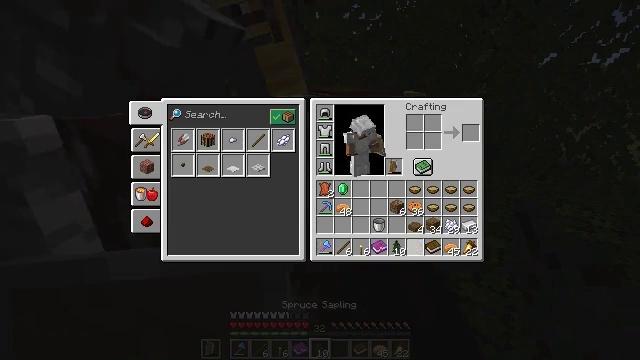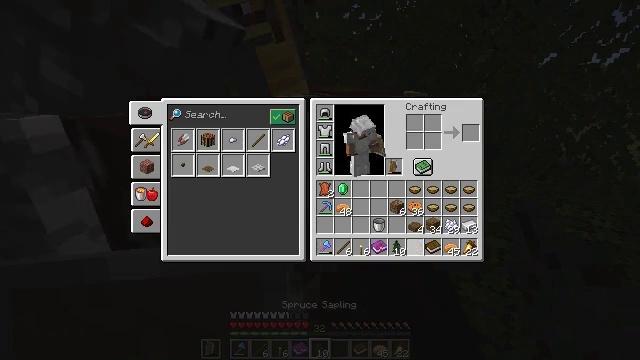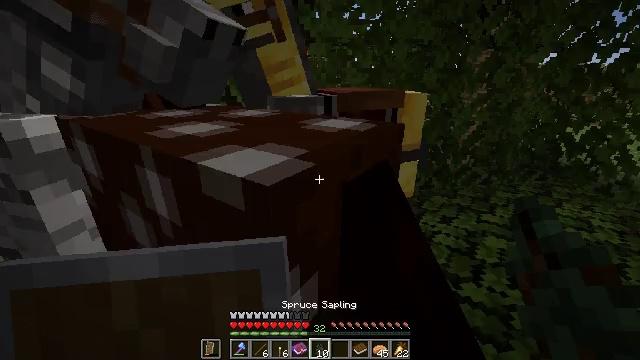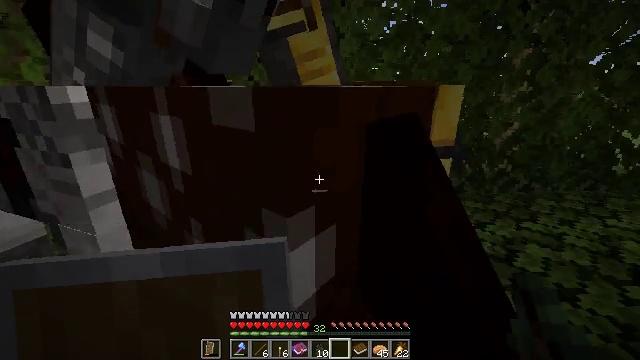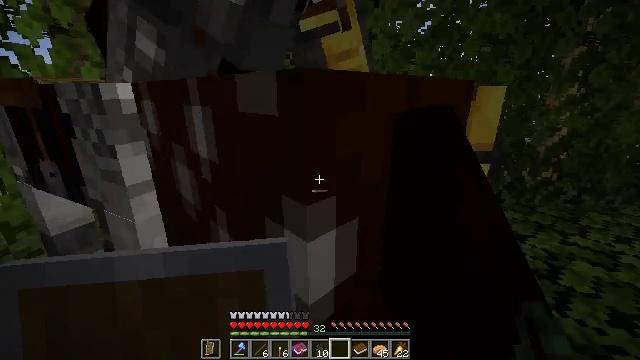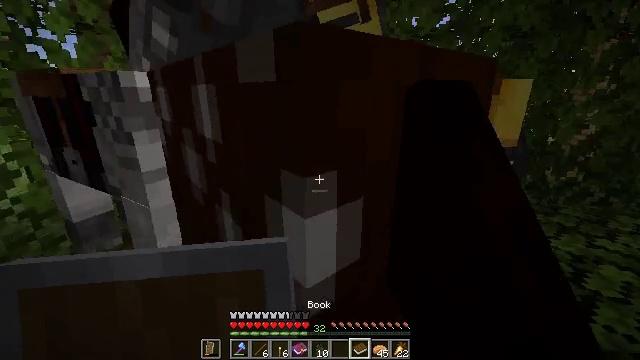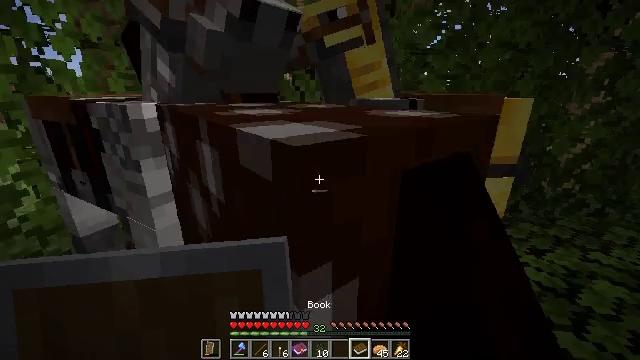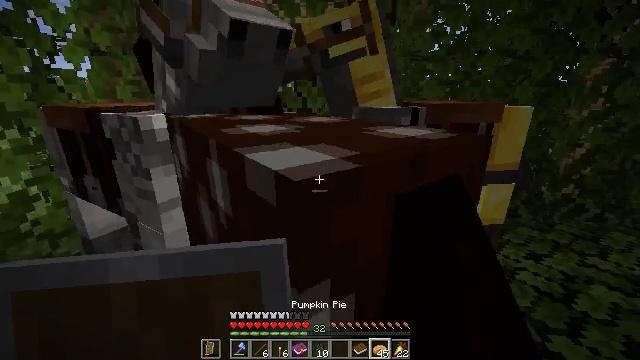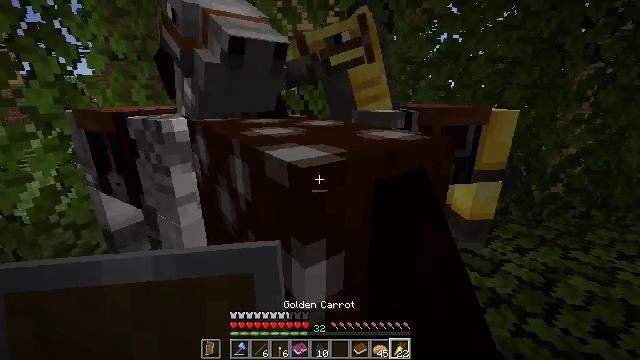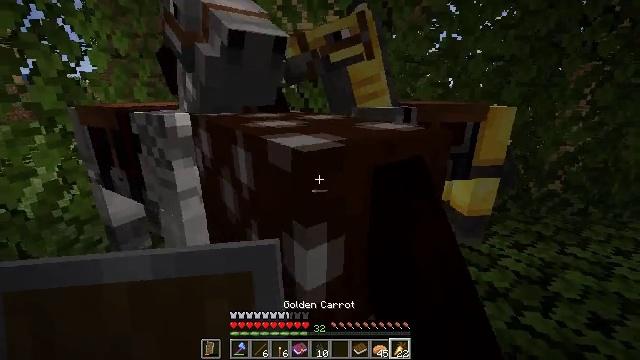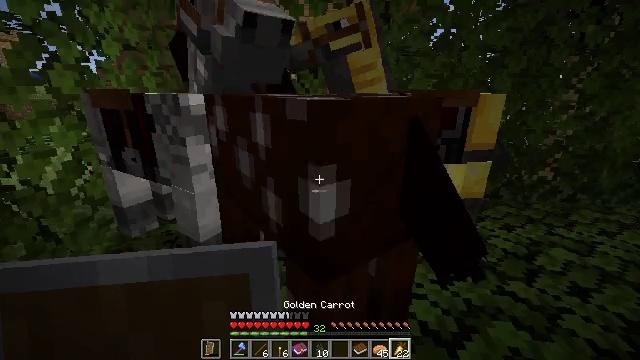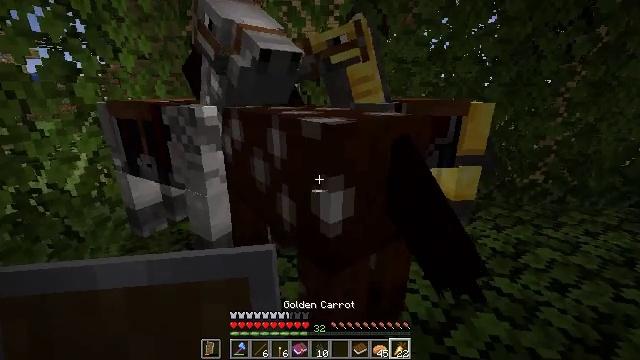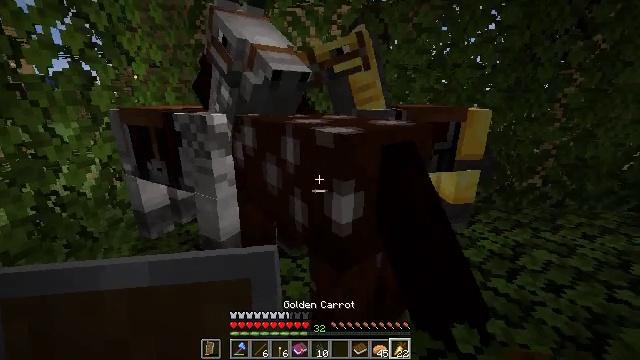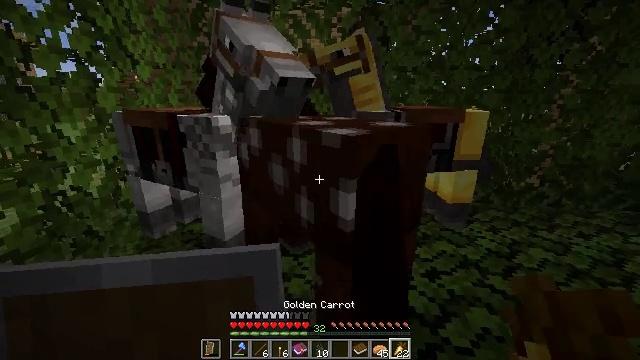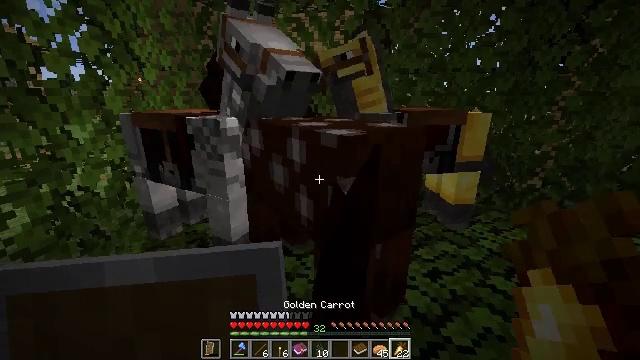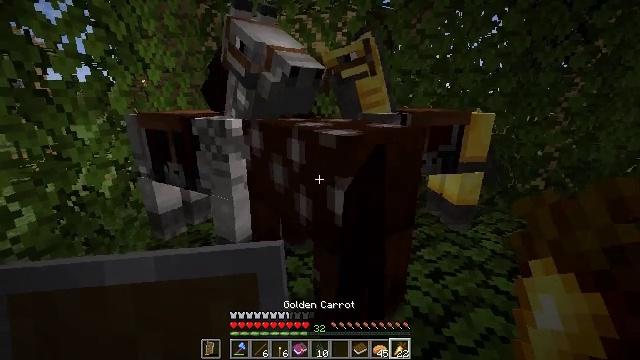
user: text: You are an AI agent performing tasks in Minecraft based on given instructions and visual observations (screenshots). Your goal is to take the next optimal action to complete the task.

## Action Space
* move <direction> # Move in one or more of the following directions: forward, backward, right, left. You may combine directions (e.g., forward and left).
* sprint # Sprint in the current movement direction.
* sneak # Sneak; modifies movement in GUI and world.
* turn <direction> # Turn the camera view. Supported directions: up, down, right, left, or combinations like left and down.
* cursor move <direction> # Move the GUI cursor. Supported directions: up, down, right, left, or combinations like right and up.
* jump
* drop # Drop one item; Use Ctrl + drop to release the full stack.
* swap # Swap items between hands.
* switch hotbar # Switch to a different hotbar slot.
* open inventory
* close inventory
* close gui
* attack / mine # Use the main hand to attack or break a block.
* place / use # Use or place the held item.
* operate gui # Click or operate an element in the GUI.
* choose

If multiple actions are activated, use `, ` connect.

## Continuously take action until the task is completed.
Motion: motion action
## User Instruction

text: Drop a suspicious stew.
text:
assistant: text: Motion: sneak
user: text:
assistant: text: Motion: sneak, close inventory
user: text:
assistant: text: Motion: sneak, turn left and up, close inventory
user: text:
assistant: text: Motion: turn left
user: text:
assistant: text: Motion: turn left
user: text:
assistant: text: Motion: no_op
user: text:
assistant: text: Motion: move back
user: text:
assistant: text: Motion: move back
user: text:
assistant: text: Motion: move back
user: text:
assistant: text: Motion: move back
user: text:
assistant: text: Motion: no_op
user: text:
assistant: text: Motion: no_op
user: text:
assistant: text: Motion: no_op
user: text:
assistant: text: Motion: no_op
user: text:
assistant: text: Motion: no_op
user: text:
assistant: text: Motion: no_op
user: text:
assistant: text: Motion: use / place
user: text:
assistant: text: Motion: use / place
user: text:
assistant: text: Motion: use / place
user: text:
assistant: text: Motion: no_op
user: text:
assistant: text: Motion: no_op
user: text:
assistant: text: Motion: use / place
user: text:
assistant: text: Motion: use / place
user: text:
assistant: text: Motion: use / place
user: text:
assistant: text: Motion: no_op
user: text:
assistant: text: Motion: no_op
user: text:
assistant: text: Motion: no_op
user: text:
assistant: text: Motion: no_op
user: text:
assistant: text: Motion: no_op
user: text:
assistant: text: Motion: use / place